Question: I have a problem with every website that I am working on currently. And the error is this:
Refused to get unsafe header "X-Bandwidth-Est 3" in base.js.
Base.js is youtube file. I searched a lot and I couldn't find this error. Anyone have idea what this error is?
And this is image of this error:

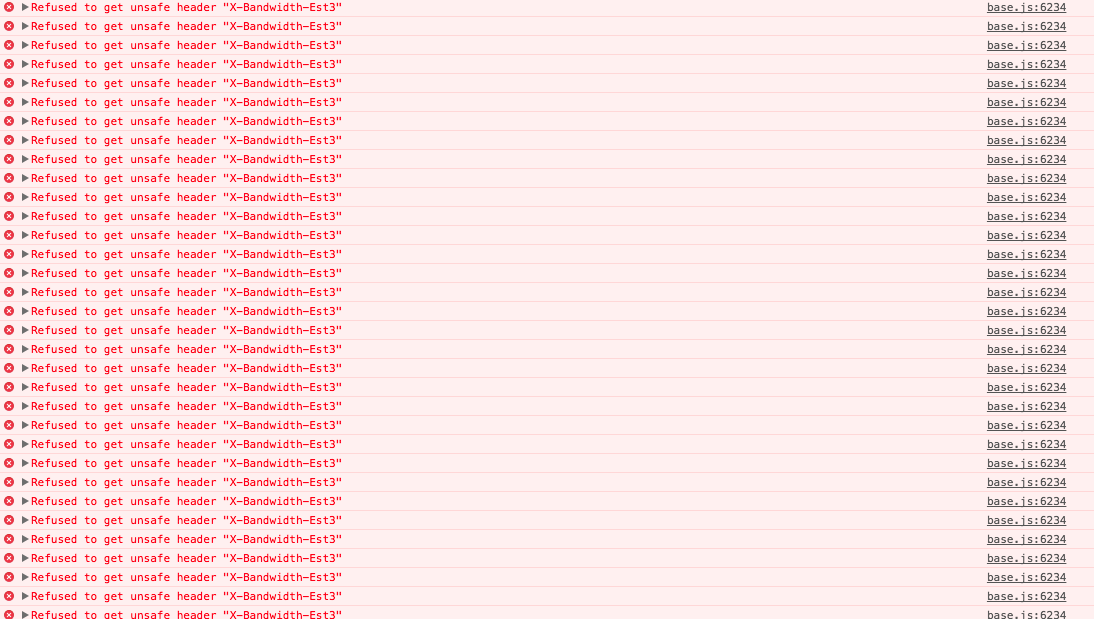
Answer: I see the same problem. It is quite irritating when you try to debug since you get a lot of them.
Are you using Google Chrome? There was an update to it today.
I am also using the YouTube player (which I think you do to).
Unfortunately I don't think I can test in another browser right now, since there are bugs in the other browsers.
EDIT: I ruled out that this is a problem with Firebase/Firestore (since you do not mention them and we got this problem at the same time). So I see two possibilities now, Chrome and YouTube.